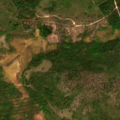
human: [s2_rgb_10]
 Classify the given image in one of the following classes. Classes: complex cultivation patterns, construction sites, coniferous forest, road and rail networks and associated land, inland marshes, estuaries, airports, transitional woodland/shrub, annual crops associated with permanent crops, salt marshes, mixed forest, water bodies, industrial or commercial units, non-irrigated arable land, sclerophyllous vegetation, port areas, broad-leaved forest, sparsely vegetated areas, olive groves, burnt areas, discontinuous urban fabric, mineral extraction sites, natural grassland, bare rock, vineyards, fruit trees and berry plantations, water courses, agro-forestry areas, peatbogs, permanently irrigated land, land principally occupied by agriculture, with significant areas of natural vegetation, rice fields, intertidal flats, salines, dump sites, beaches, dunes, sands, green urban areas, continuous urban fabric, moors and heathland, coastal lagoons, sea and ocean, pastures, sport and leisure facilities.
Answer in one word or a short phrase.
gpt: mixed forest, transitional woodland/shrub